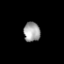
Tissue: prostate
Cell type: T cells
Senescence score: 0.1694
Nuclear area (px): 315
Mean DAPI intensity: 162.546